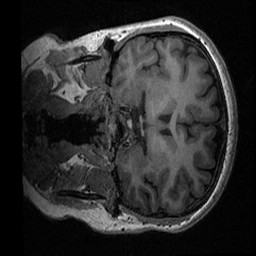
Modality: T1w
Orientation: coronal
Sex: female
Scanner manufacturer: ge
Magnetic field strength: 3 T
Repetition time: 0.0064 s
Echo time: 0.00281 s